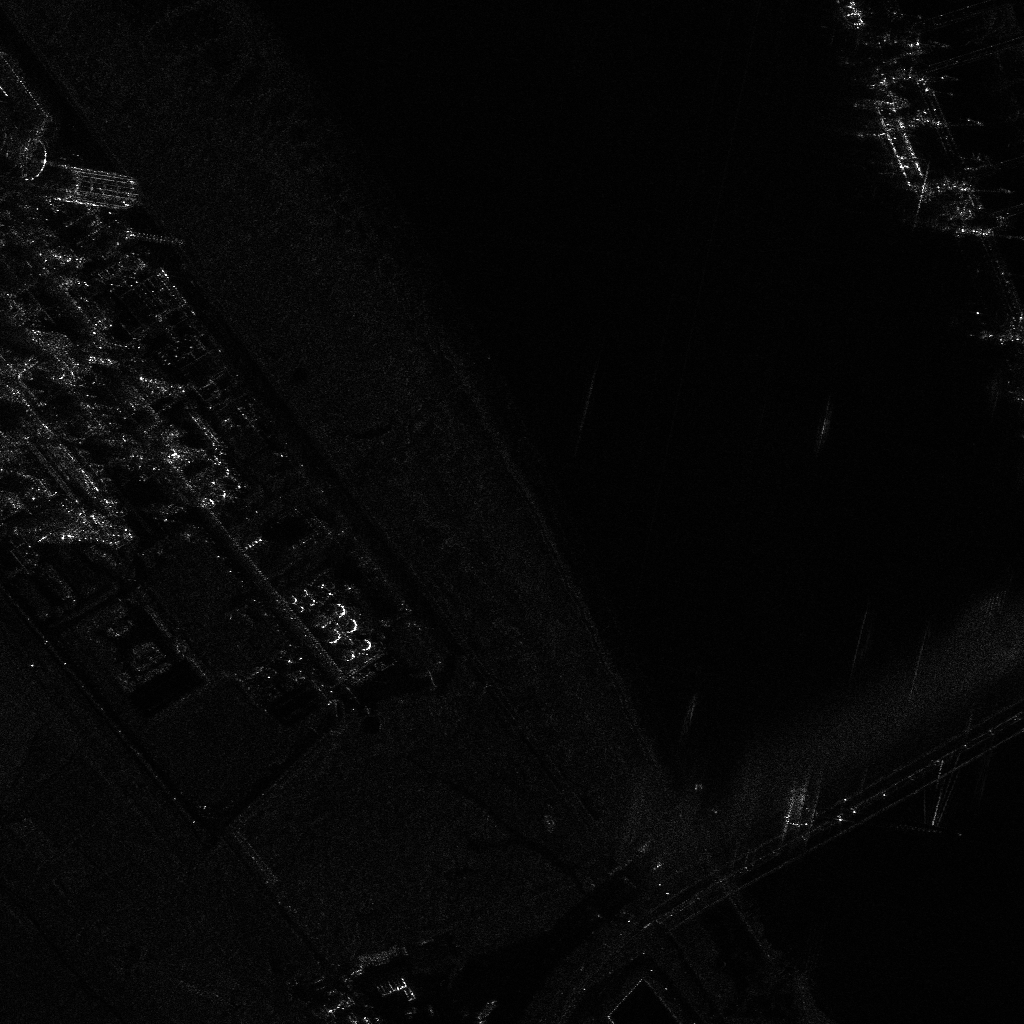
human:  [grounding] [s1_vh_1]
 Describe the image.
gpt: In the satellite image, there is  <ref>1 medium dredger </ref> <box>[[82, 11, 93, 14, 72]]</box> located at top right.